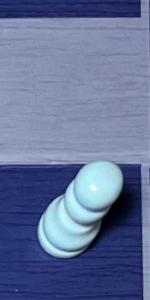
Label: Pawn_White